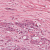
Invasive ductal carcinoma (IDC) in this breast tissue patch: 1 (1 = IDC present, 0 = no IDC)